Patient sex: M
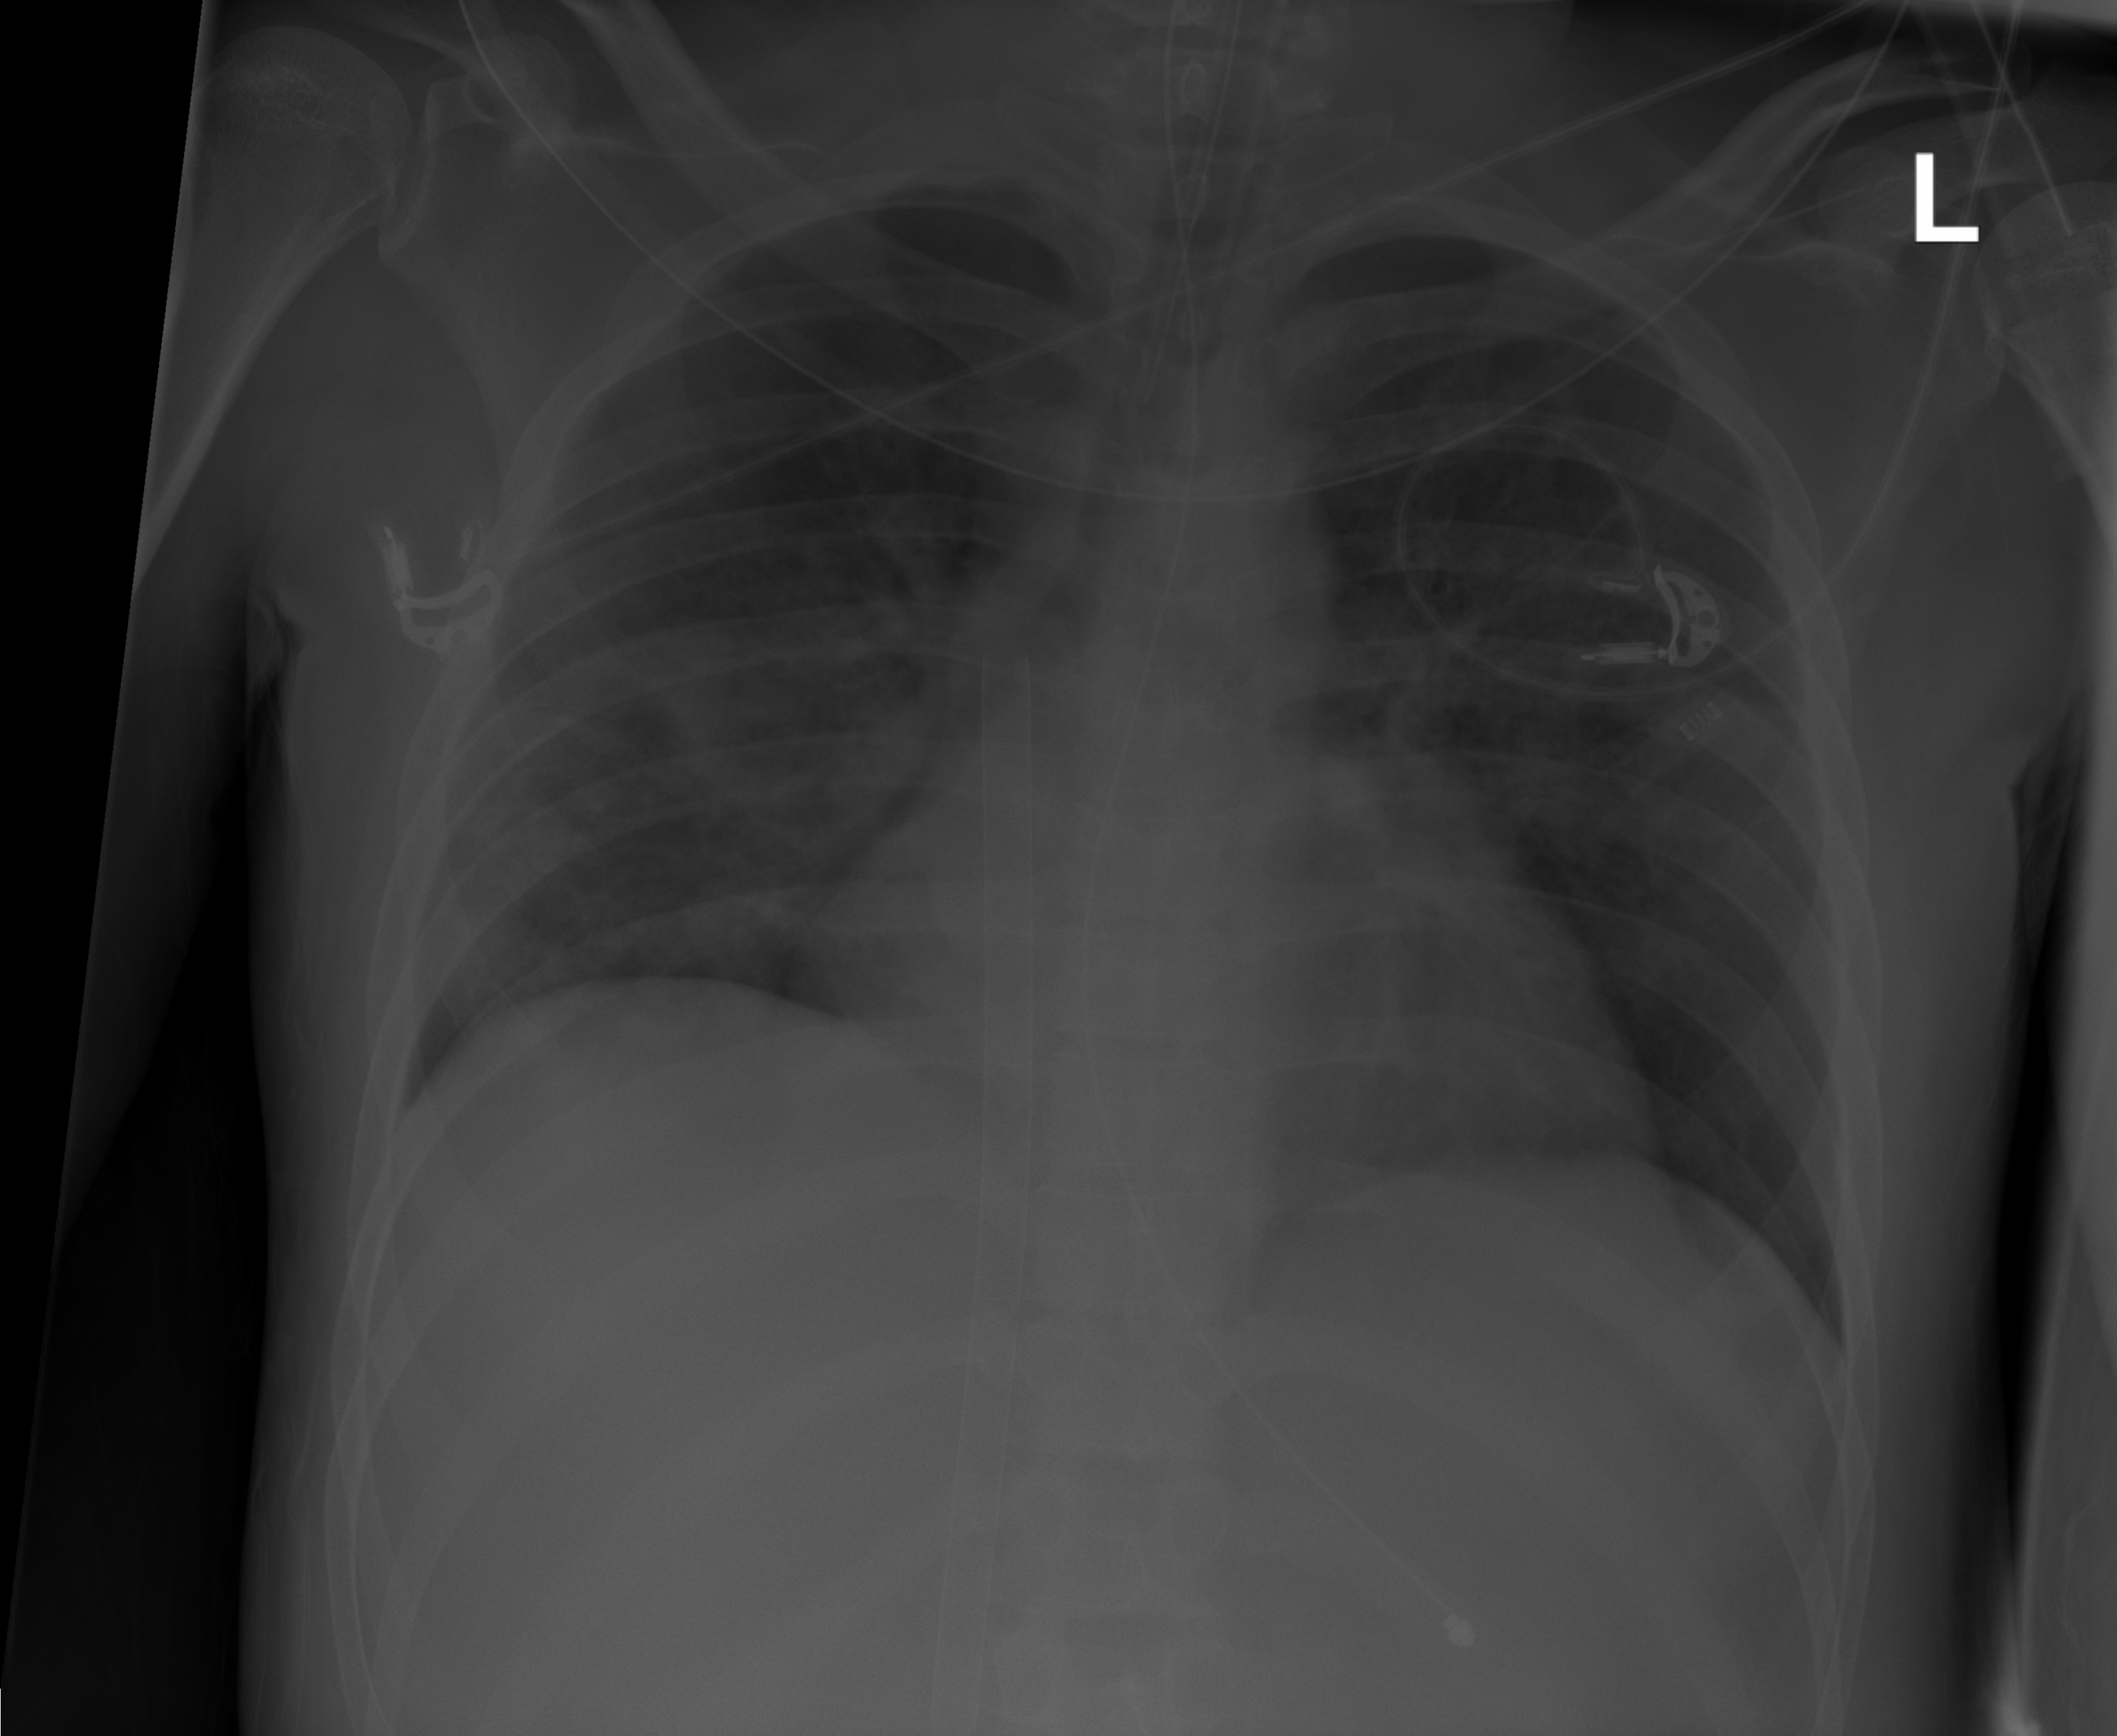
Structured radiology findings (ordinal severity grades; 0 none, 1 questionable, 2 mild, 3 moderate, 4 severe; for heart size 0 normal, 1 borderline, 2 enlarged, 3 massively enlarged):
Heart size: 2
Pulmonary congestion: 2
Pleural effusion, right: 0
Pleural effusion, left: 0
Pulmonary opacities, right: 2
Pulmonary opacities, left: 2
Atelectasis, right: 0
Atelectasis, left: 0